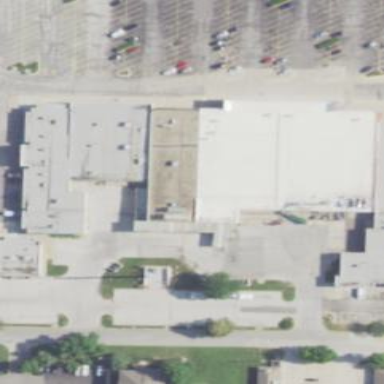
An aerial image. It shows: Building.